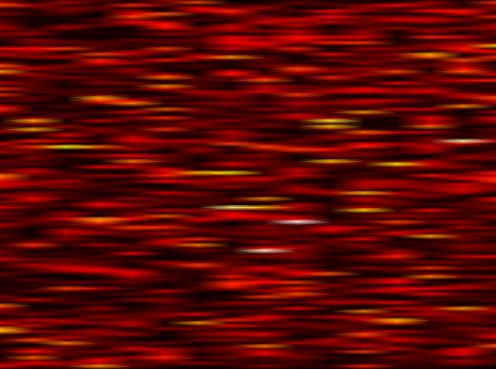
Label: UFMC